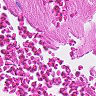
Metastatic tissue present: no